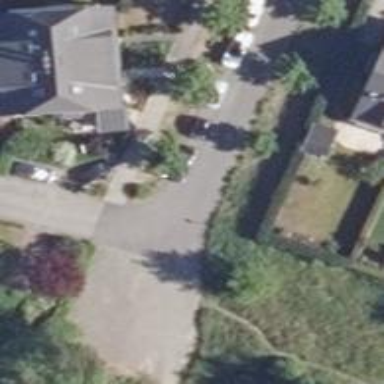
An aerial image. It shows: Living street.